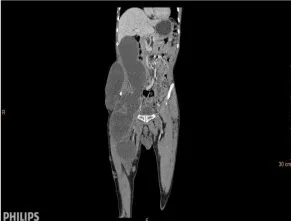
Contrast-enhanced CT image before and after three years. (C) Coronal contrast-enhanced CT image obtained in 2023.
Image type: radiology (ct)